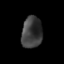
Tissue: skin
Cell type: Epithelial cells
Senescence score: 0.2306
Nuclear area (px): 630
Mean DAPI intensity: 61.26